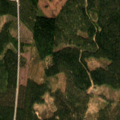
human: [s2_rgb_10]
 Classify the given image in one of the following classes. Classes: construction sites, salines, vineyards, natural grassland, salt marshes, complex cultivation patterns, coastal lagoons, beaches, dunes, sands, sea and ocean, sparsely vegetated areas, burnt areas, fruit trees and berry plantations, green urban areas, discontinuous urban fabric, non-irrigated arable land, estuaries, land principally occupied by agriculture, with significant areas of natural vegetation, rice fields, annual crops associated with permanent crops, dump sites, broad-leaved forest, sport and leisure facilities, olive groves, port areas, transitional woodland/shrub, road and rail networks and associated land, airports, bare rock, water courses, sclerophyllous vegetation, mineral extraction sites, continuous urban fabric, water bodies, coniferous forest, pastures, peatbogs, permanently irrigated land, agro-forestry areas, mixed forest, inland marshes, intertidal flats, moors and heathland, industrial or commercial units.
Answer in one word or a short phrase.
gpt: coniferous forest, transitional woodland/shrub